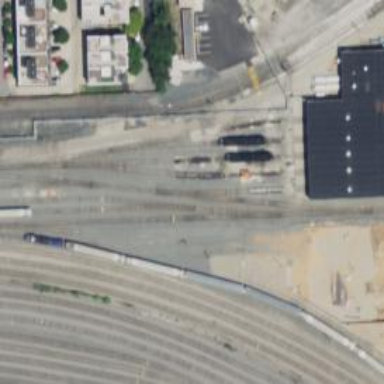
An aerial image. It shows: Railway yard in service.